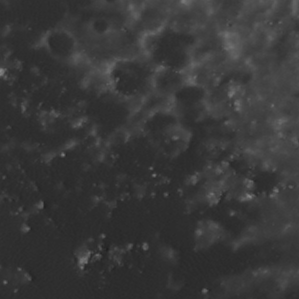
Label: non_frost